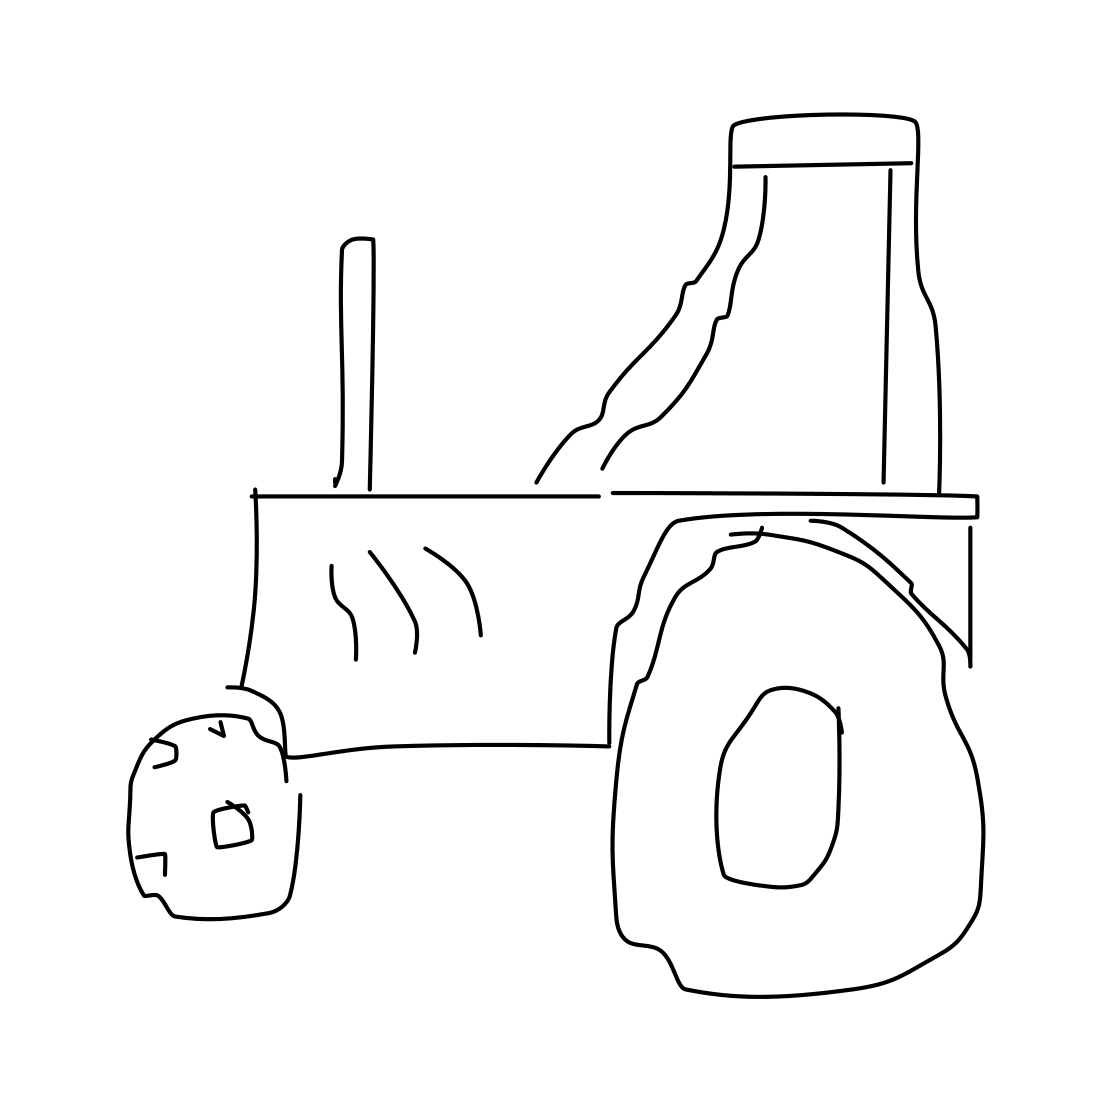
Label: tractor